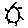
Label: sun